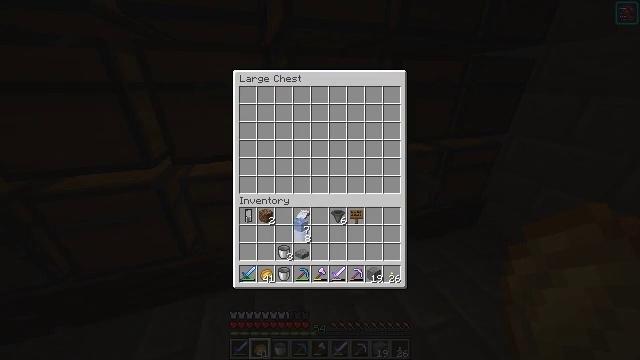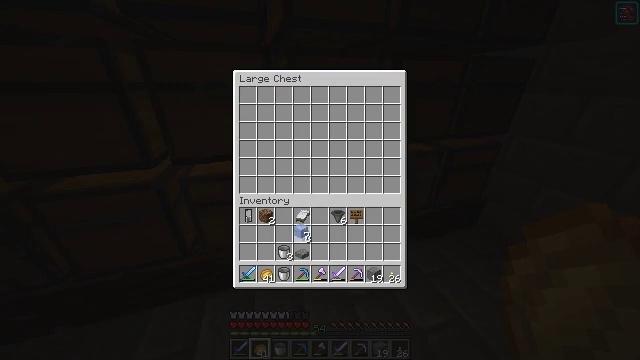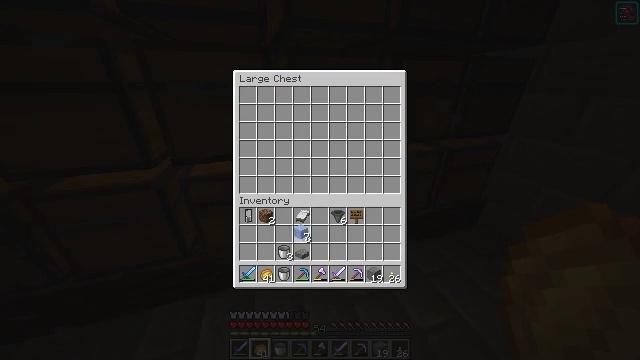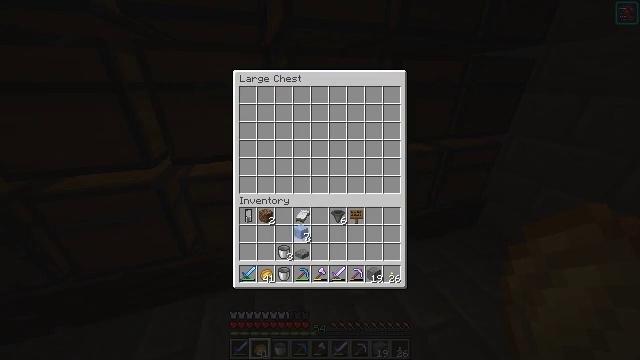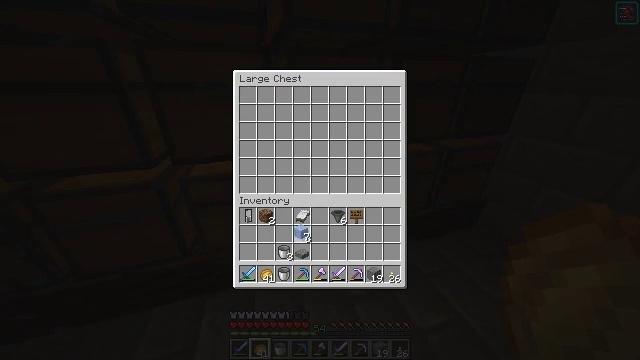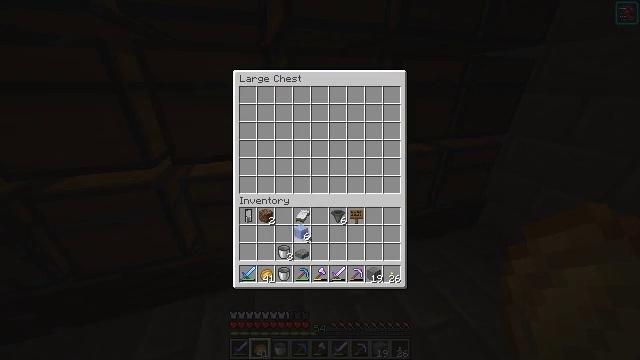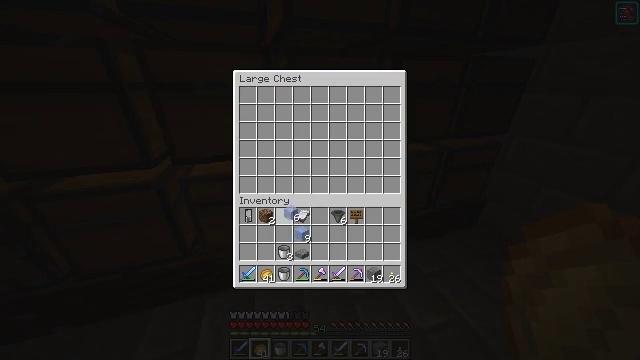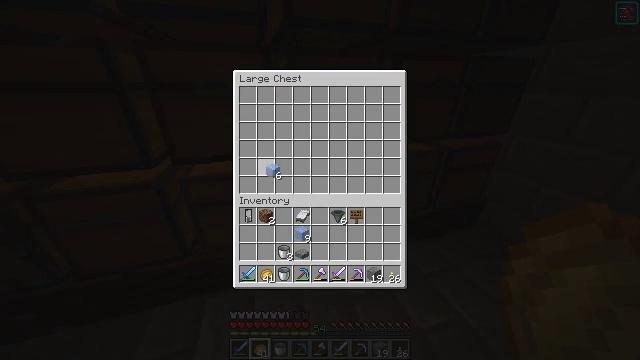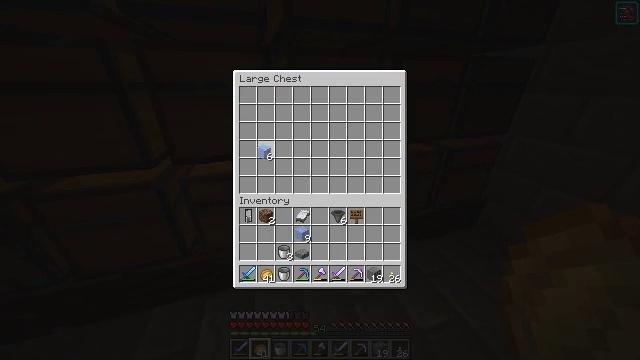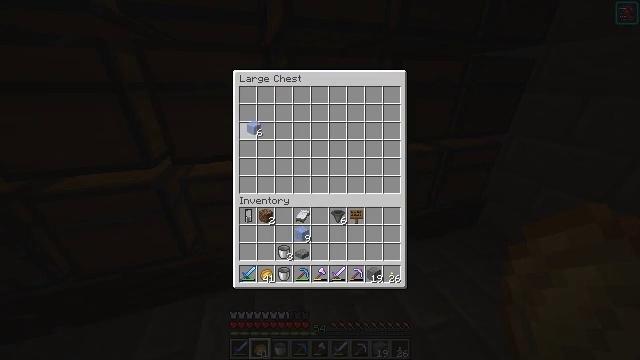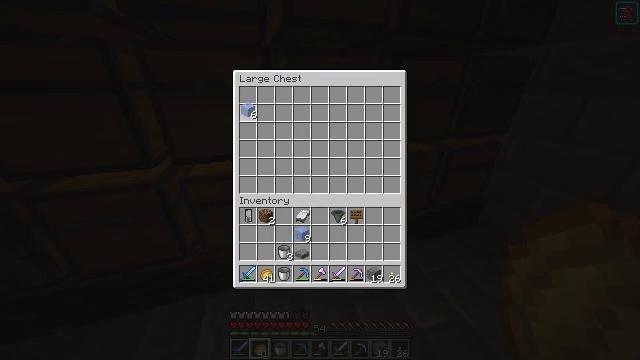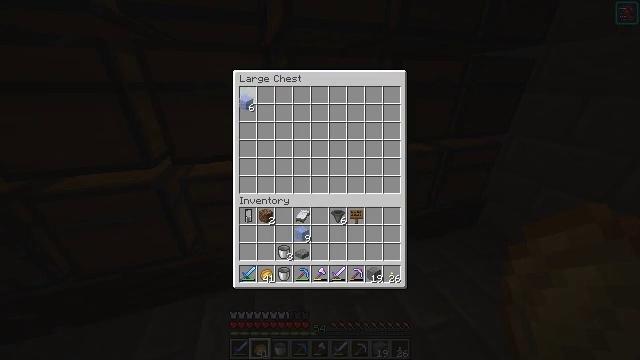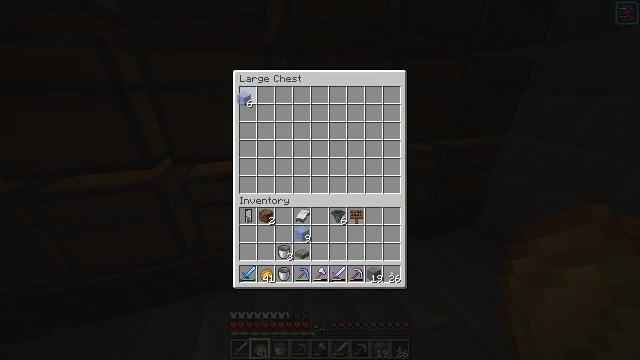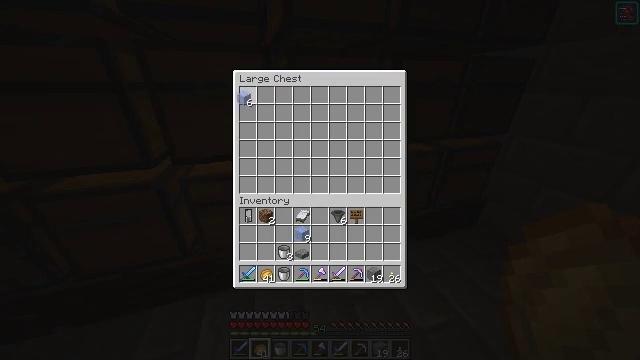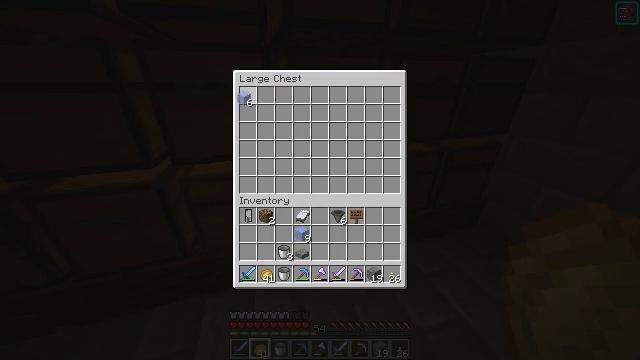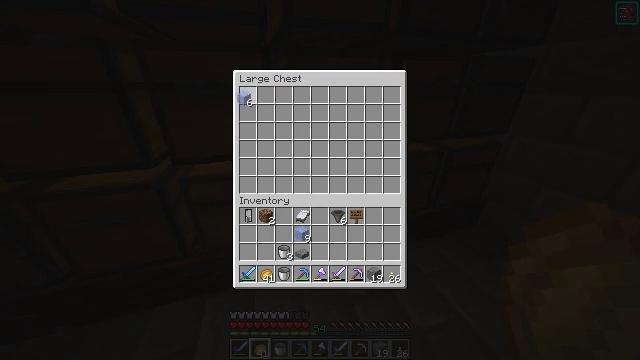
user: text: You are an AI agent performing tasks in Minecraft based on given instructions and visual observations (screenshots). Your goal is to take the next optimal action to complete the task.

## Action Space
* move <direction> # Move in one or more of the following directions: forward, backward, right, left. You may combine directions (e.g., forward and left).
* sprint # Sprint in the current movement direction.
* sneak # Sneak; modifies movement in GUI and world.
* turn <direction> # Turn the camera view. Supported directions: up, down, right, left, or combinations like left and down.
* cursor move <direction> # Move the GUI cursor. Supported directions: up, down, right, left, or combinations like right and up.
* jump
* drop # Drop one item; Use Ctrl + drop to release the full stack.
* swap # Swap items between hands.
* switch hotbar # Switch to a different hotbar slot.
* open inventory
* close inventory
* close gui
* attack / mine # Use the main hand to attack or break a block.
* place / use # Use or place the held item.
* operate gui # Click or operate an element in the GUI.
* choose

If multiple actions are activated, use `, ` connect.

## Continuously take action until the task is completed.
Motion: motion action
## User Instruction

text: Make packed ice by combining ice blocks in the grid.
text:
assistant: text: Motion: no_op
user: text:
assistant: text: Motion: no_op
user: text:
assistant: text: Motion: choose
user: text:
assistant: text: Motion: choose
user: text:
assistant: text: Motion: no_op
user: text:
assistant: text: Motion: cursor move left and up
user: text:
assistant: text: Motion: cursor move left and up
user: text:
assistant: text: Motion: cursor move left and up
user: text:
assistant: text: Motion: cursor move left and up
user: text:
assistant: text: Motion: cursor move up
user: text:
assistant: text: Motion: cursor move up
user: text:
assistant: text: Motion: no_op
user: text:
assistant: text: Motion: no_op
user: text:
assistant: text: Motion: operate gui
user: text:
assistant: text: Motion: operate gui
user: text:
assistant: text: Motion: no_op
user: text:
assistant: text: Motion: no_op
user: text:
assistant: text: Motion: no_op
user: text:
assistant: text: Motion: no_op
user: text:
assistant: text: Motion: turn left, close gui
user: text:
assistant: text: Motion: turn left and up
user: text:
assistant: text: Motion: turn left and up
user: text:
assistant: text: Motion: turn left and up
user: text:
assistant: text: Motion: move forward
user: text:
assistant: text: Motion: move forward, turn left
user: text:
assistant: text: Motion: no_op
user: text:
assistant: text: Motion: move forward
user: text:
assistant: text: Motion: move forward
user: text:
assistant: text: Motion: move forward
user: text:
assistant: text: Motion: move forward